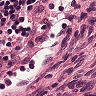
Metastatic tissue present: no